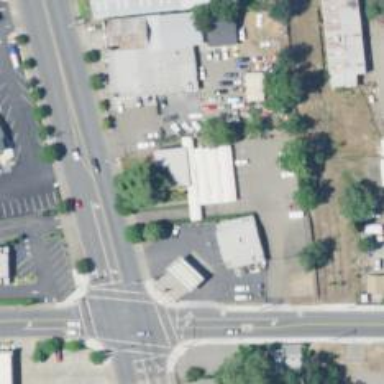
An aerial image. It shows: Convenience shop.